Question: I've searched through a dozen questions similar to this one, but none with the same problem I've came upon. I have a map with units, 1000x1000 units, think of it as pixels. The problem is that I have to uniformly spread circle-shaped into the 1000x1000 map and all I could come up with till now is this:
'''
$quadrant = array_search(min($quadrants), $quadrants); // the quadrant with less points
$radius = (current_points_number / sqrt(pi() / $points_density);
$angle = pi() * mt_rand() / 2 / mt_getrandmax();
$x = round((($quadrant == 2 || $quadrant == 3) ? -1 : 1) * cos($angle) * $radius + 500);
$y = round((($quadrant == 3 || $quadrant == 4) ? -1 : 1) * sin($angle) * $radius + 500);
'''
The result of this actual algorithm is, as you can see in the next image, a problem, since it tends to make points denser to the center of the circle and widely scattered on at it's margins.

Any suggestion would be highly appreciated.
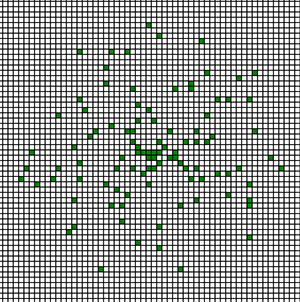
Answer: you can simply iterate through all map's pixels, and for each pixel inside of the given circle - create unit with probability P'', so the code is something like
'''
for x=1 to max_x
for y=1 to max_y
if (x-circle_x)^2 + (y-circle_y)^2 <= circle_r^2
if random() < P
map[x][y] = new unit()
'''
Obviously it is not optimal, as you do not really need iteration through non-circle points, but this should give you the general idea. It is easy to prove, that it generates the uniform distribution, as it is simply generation of the uniform distribution on the whole map and "removing" units from outside of the circle.
You can also do it in more strict way, by applying iteratively the uniformly distributed points generator:
'''
for i in 1...numer_of_units_to_generate:
t = 2*pi*random()
u = random()+random()
if u>1 then
r=2-u
else
r=u
map[r*cos(t)][r*sin(t)]=new unit()
'''
result: